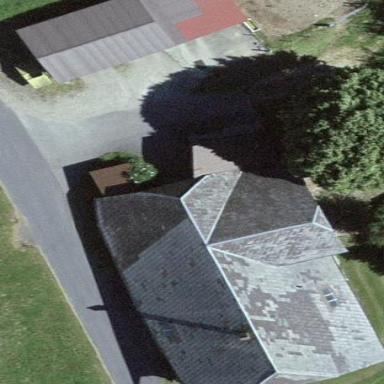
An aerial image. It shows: Farm building.